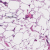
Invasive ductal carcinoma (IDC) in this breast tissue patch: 0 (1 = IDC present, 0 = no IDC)